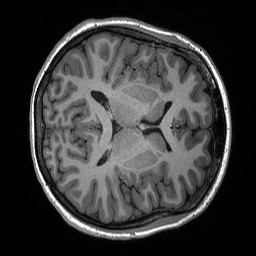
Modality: T1w
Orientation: axial
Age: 18
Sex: female
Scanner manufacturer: siemens
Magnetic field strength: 3 T
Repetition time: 2.3 s
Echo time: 0.00298 s